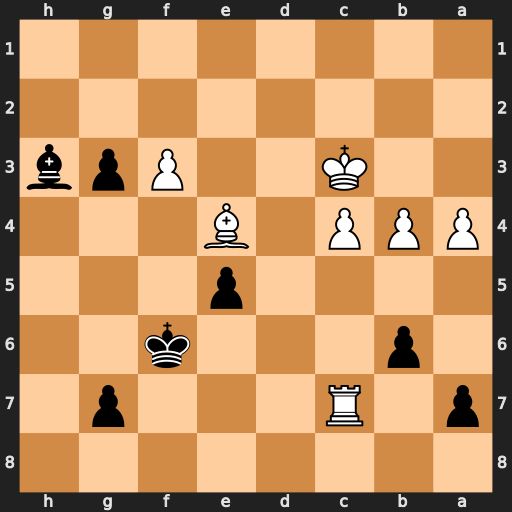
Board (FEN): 8/p1R3p1/1p3k2/4p3/PPP1B3/2K2Ppb/8/8
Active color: b
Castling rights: -
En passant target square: -
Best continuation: g2 Rc6+ Be6